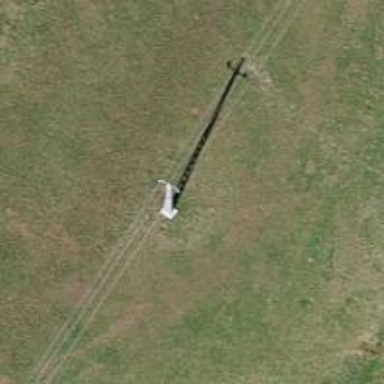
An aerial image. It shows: Concrete power pole.